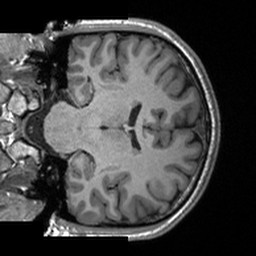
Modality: T1w
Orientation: coronal
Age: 25
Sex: male
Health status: healthy
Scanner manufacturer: siemens
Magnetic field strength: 3 T
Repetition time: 2 s
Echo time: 0.00203 s